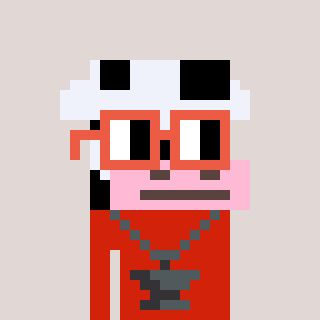
a pixel art character with square orange glasses, a cow-shaped head and a red-colored body on a warm background